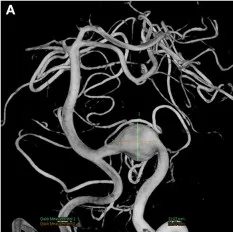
(A) Cerebral angiography before and after endovascular treatment and preoperative cerebral angiogram shows a fusiform aneurysm at the V3 segment.
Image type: radiology (mri)